Field crop: maize
Growth stage: 2
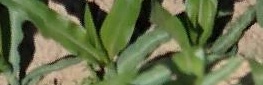
Species: maize